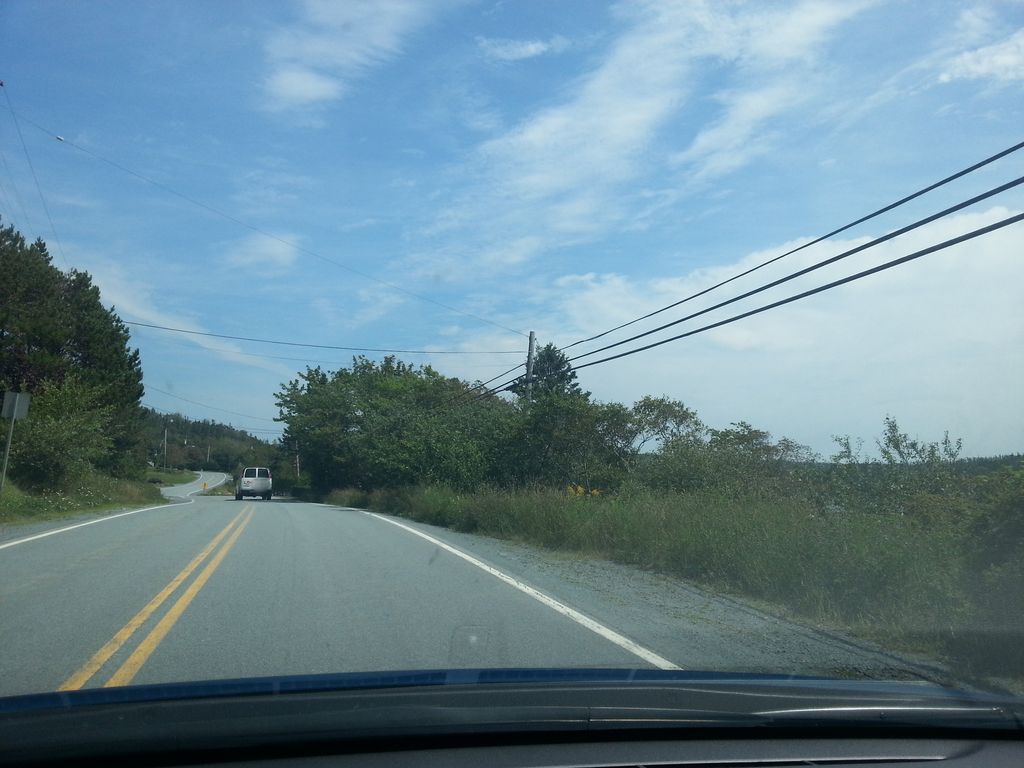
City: halifax